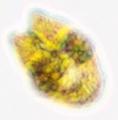
Label: Akashiwo